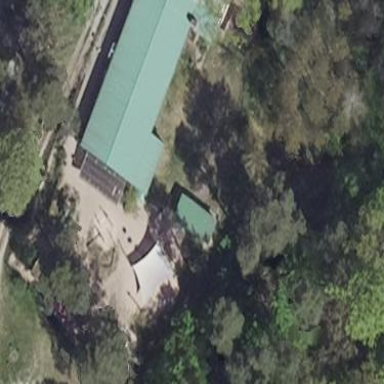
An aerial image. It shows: Kindergarten.